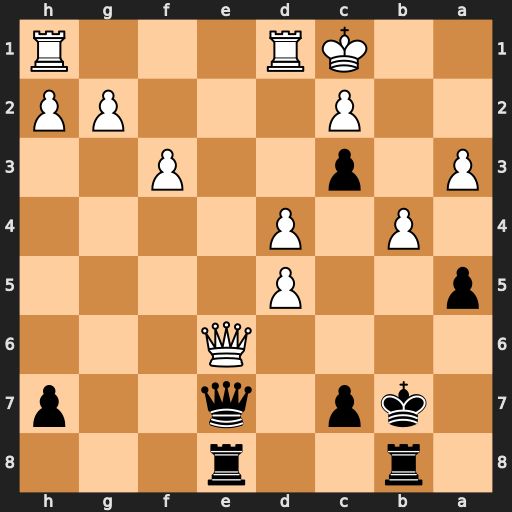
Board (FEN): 1r2r3/1kp1q2p/4Q3/p2P4/1P1P4/P1p2P2/2P3PP/2KR3R
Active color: b
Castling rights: -
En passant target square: -
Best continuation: Qg5+ Kb1 Rxe6